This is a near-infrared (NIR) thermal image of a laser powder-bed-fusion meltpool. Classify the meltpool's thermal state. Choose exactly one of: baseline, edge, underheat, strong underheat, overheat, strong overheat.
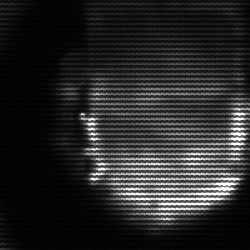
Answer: baseline